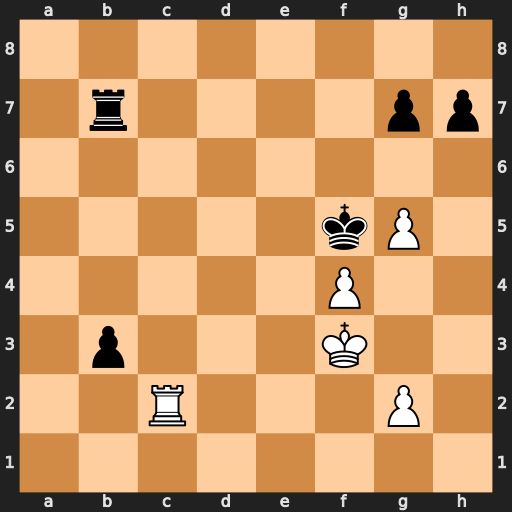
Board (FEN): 8/1r4pp/8/5kP1/5P2/1p3K2/2R3P1/8
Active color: w
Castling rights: -
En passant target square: -
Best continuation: Rc6 h5 gxh6 b2 g4#